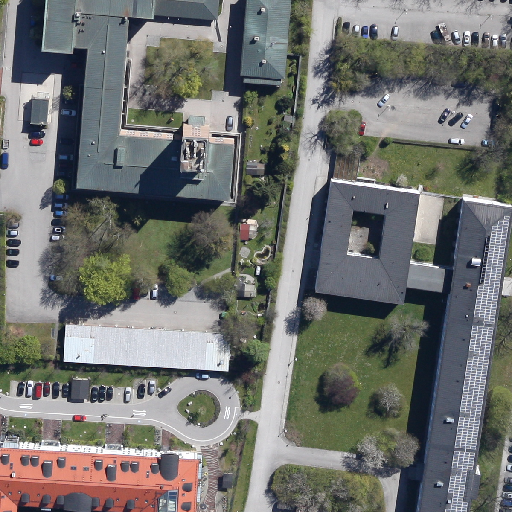
Referring expression: light-duty vehicle